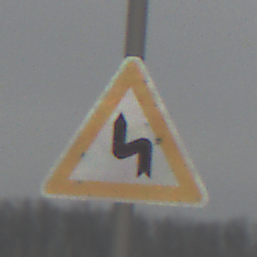
Verkehrszeichen: DoppelkurveZunaechstLinks
Umgebung: Outdoor, Nature
Tageszeit: MorningAfternoon
Wetter: Overcast
Licht: Natural
Jahreszeit: Winter
Kontrast: LowContrast